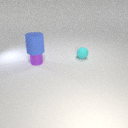
small cyan rubber sphere to the right of small purple metal cylinder